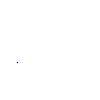
Particle: kaon